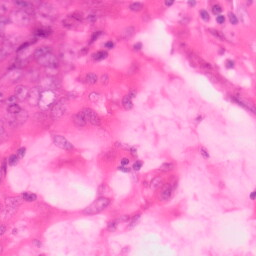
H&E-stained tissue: Colon